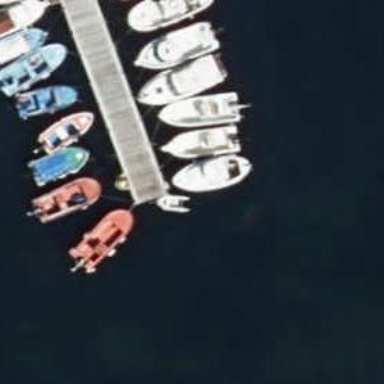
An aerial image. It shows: Man-made pier.